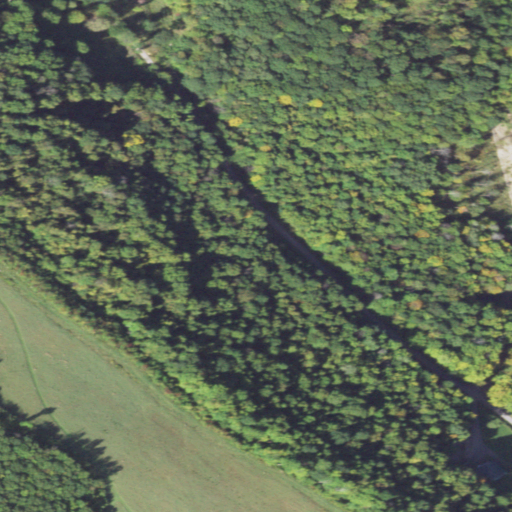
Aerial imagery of mountain in Pennsylvania named Red Hill containing grassland, deciduous forest, open development, shrub, mixed forest, pasture, and evergreen forest